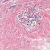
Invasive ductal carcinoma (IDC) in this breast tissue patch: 0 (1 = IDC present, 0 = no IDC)